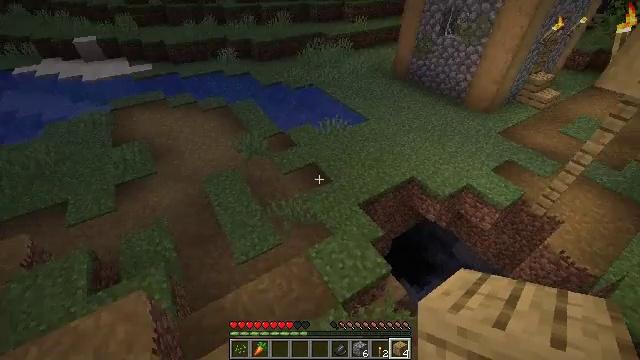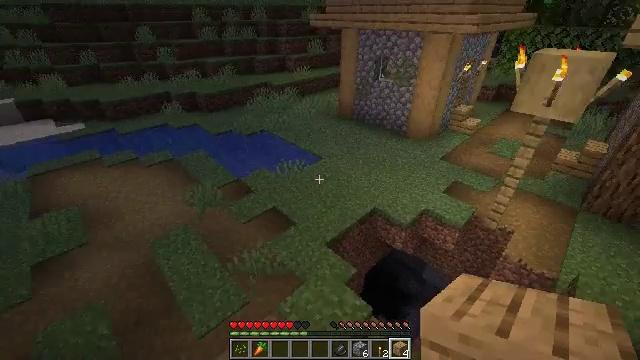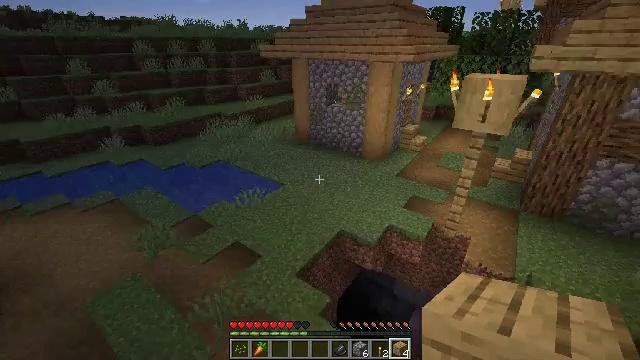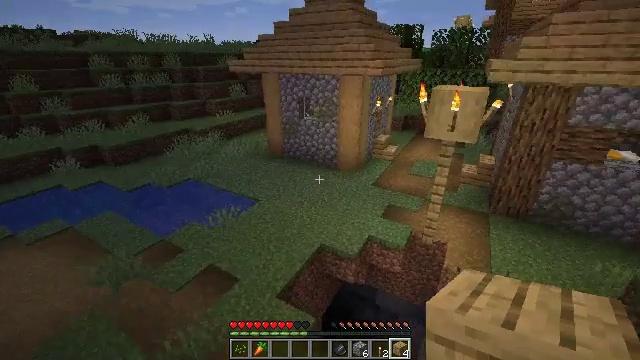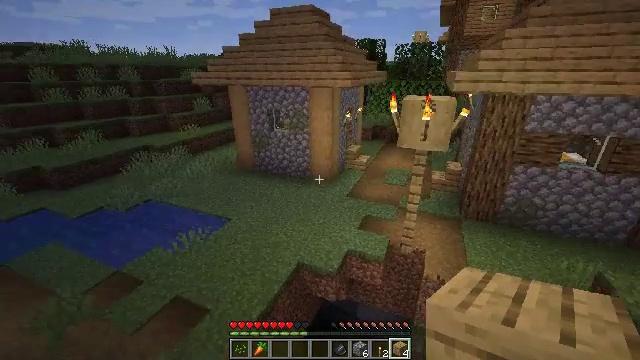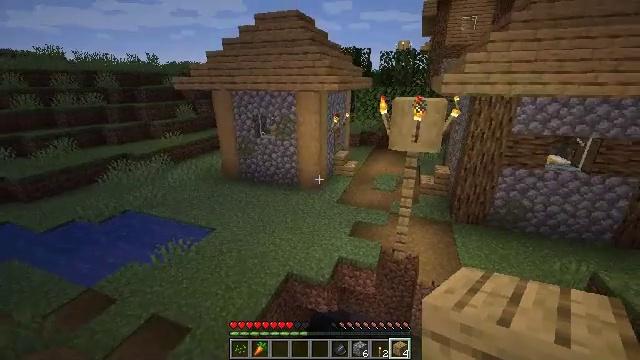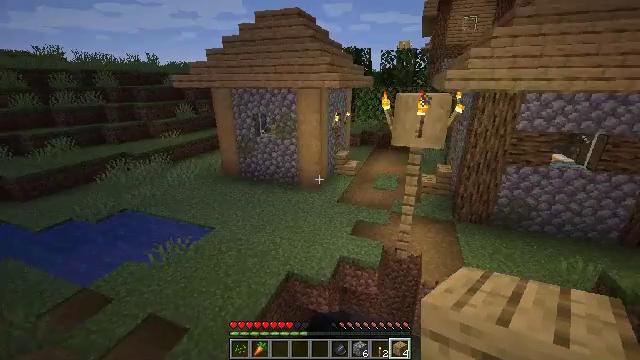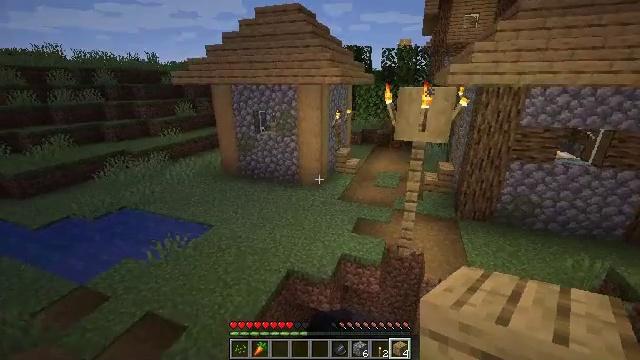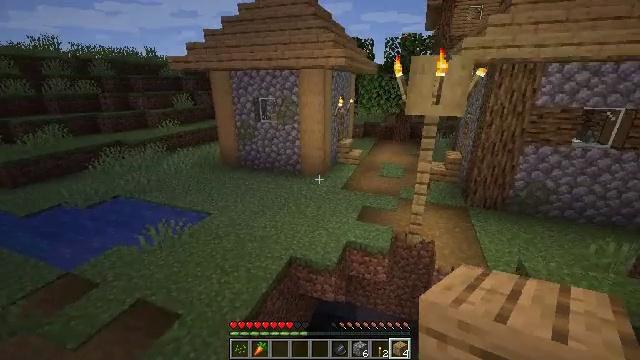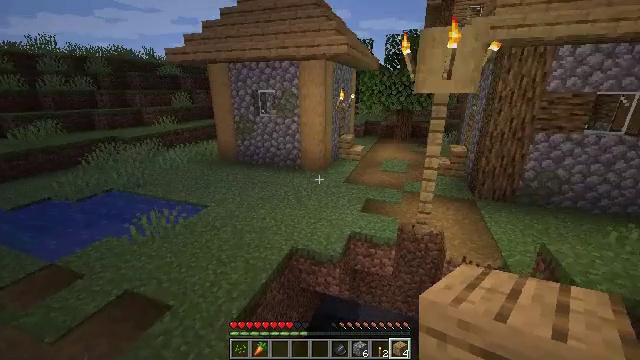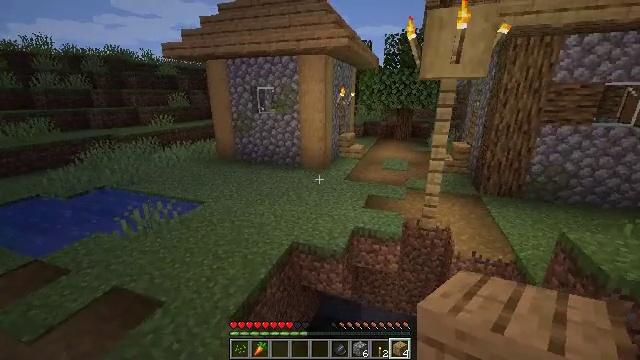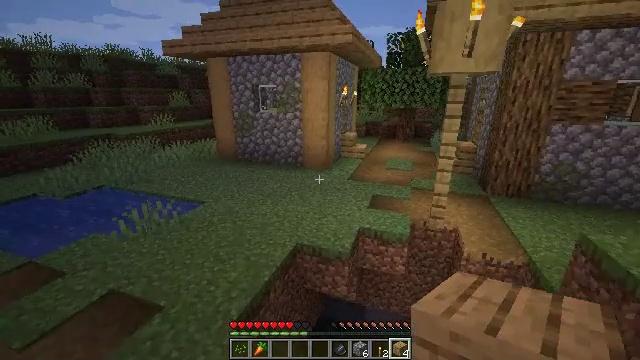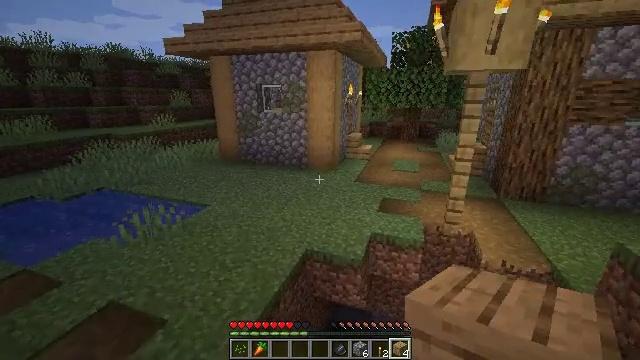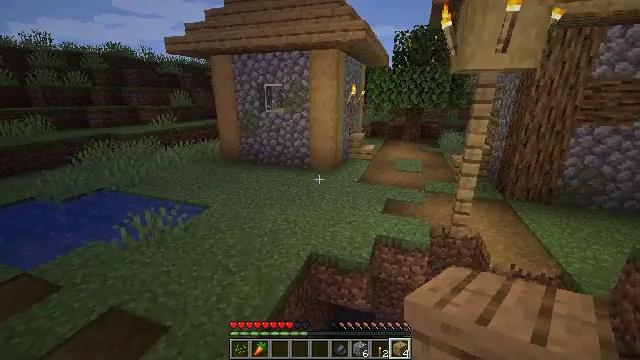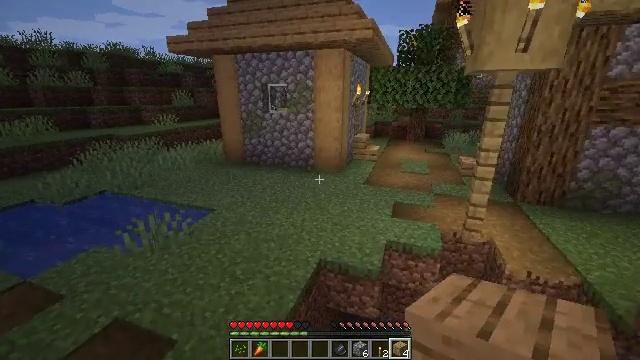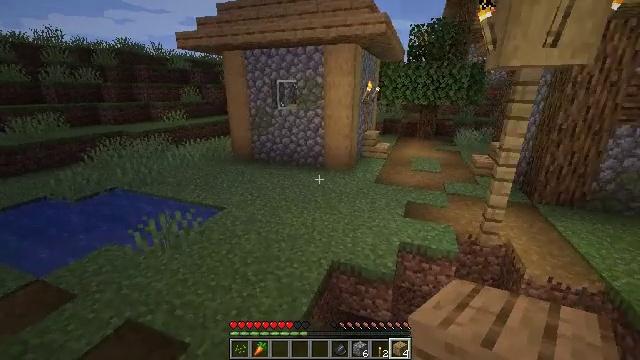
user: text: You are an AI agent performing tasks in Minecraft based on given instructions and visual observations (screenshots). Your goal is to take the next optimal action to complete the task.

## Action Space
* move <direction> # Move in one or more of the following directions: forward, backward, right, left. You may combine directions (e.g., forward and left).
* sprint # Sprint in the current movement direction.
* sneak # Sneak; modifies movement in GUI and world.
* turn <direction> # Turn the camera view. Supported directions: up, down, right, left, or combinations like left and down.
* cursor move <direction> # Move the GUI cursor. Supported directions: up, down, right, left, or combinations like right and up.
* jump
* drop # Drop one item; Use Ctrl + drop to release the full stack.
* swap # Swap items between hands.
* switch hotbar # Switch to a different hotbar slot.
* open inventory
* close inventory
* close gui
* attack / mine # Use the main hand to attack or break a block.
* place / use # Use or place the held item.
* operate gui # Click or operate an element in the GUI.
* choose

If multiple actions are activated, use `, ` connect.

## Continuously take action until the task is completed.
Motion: motion action
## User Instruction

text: Gather stripped oak log from a tree.
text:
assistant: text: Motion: move forward, turn right and up
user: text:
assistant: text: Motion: move forward, turn right and up
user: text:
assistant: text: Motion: move forward, turn right and up
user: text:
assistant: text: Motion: move forward, turn right and up
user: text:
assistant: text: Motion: move forward and move left, turn right and up
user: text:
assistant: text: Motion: move forward and move left
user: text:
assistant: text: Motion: move forward and move left
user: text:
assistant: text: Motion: move forward and move left
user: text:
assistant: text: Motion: move forward and move left, turn up
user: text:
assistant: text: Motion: move forward and move left, turn up
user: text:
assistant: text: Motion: move forward and move left
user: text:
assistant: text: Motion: move forward and move left
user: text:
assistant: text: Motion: move forward and move left
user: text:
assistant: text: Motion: move forward and move left
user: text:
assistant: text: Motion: move forward and move left, turn left
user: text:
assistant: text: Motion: move forward and move left, turn left and down
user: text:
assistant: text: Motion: move forward and move left
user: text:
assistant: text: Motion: move forward and move left
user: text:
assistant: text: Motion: move forward and move left
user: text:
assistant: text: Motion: move forward and move left
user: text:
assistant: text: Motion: move forward and move left
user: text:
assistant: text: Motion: move forward and move left, turn right
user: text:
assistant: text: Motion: move forward and move left, turn right and up
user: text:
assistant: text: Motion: move forward and move left, turn right and up
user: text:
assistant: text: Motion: move forward and move left, turn right and up
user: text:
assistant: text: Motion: move forward and move left, turn right and up
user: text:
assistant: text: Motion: move forward and move left, turn up
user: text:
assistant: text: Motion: move forward and move left, turn left
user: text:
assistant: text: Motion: move forward and move left, turn left
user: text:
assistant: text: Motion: move forward and move left